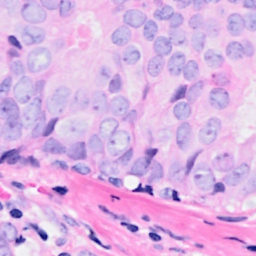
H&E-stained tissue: Breast